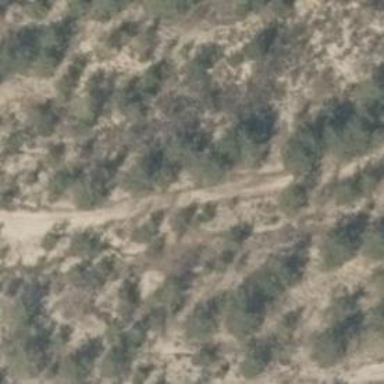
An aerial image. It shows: Sandy path.